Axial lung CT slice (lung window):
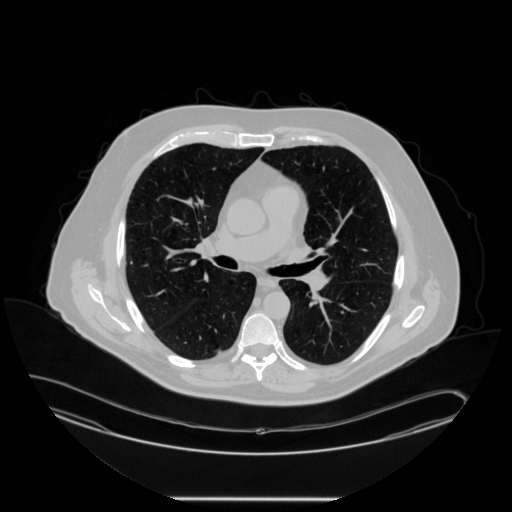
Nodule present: no